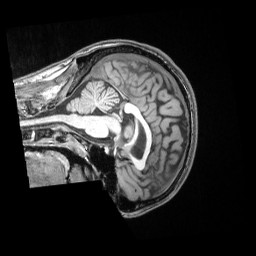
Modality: T1w
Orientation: sagittal
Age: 21
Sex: male
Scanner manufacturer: siemens
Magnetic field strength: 3 T
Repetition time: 2 s
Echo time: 0.00339 s